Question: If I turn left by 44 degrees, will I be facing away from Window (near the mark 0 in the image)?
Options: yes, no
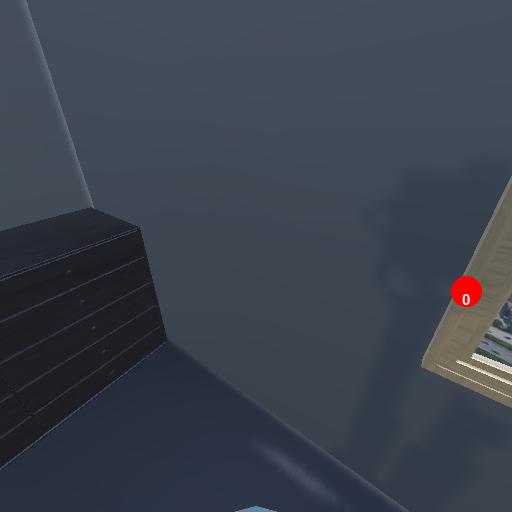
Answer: yes